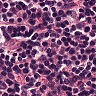
Metastatic tissue present: no